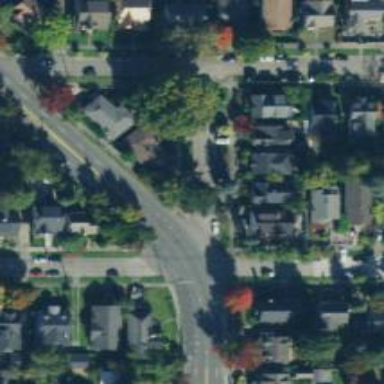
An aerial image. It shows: Residential road with separate sidewalk.